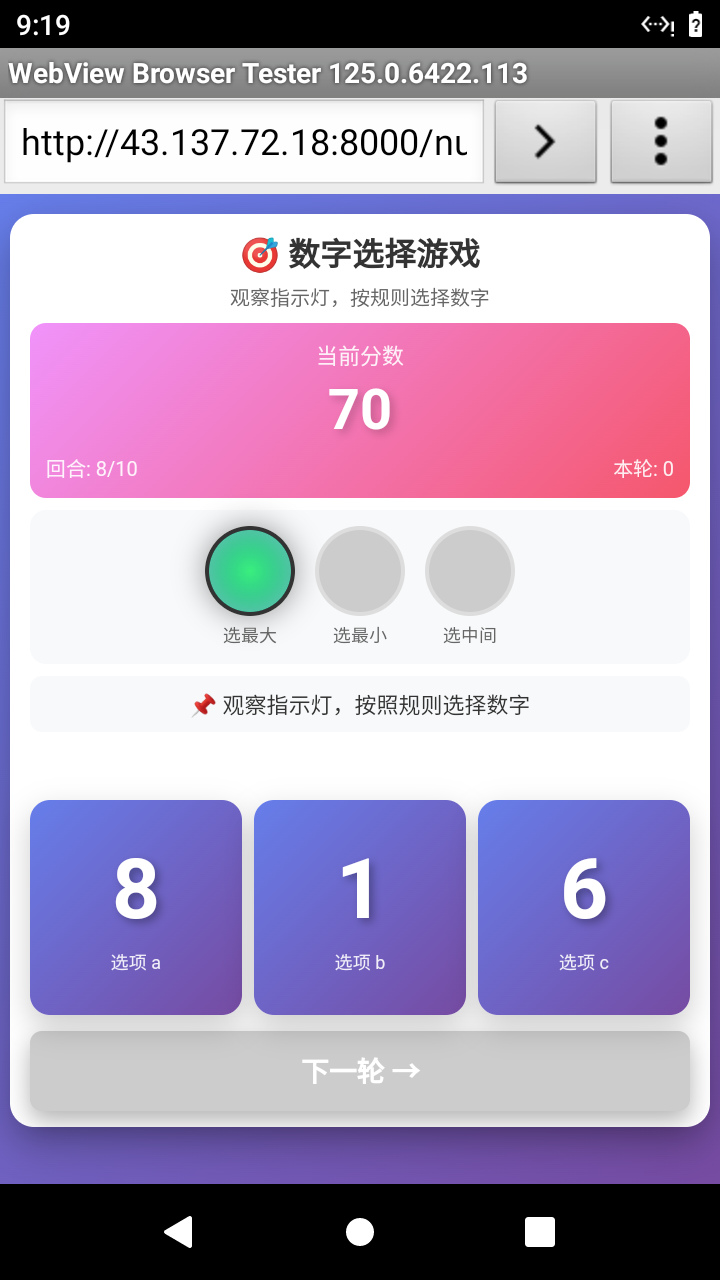

Select the correct number based on the traffic light color.
Answer: 0